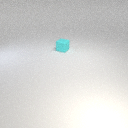
small cyan rubber cube